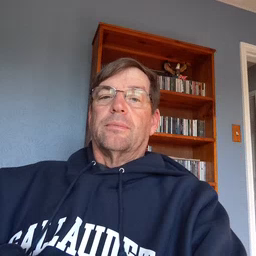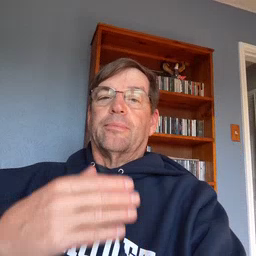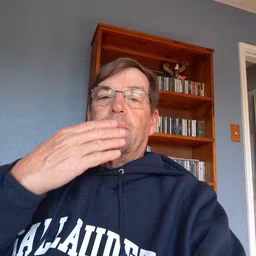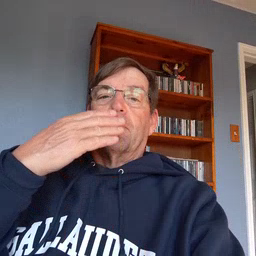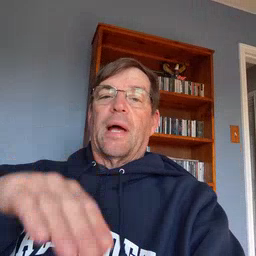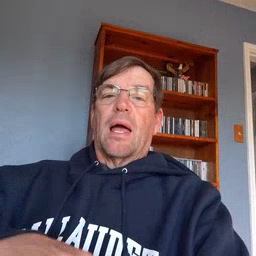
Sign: bad